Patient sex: M
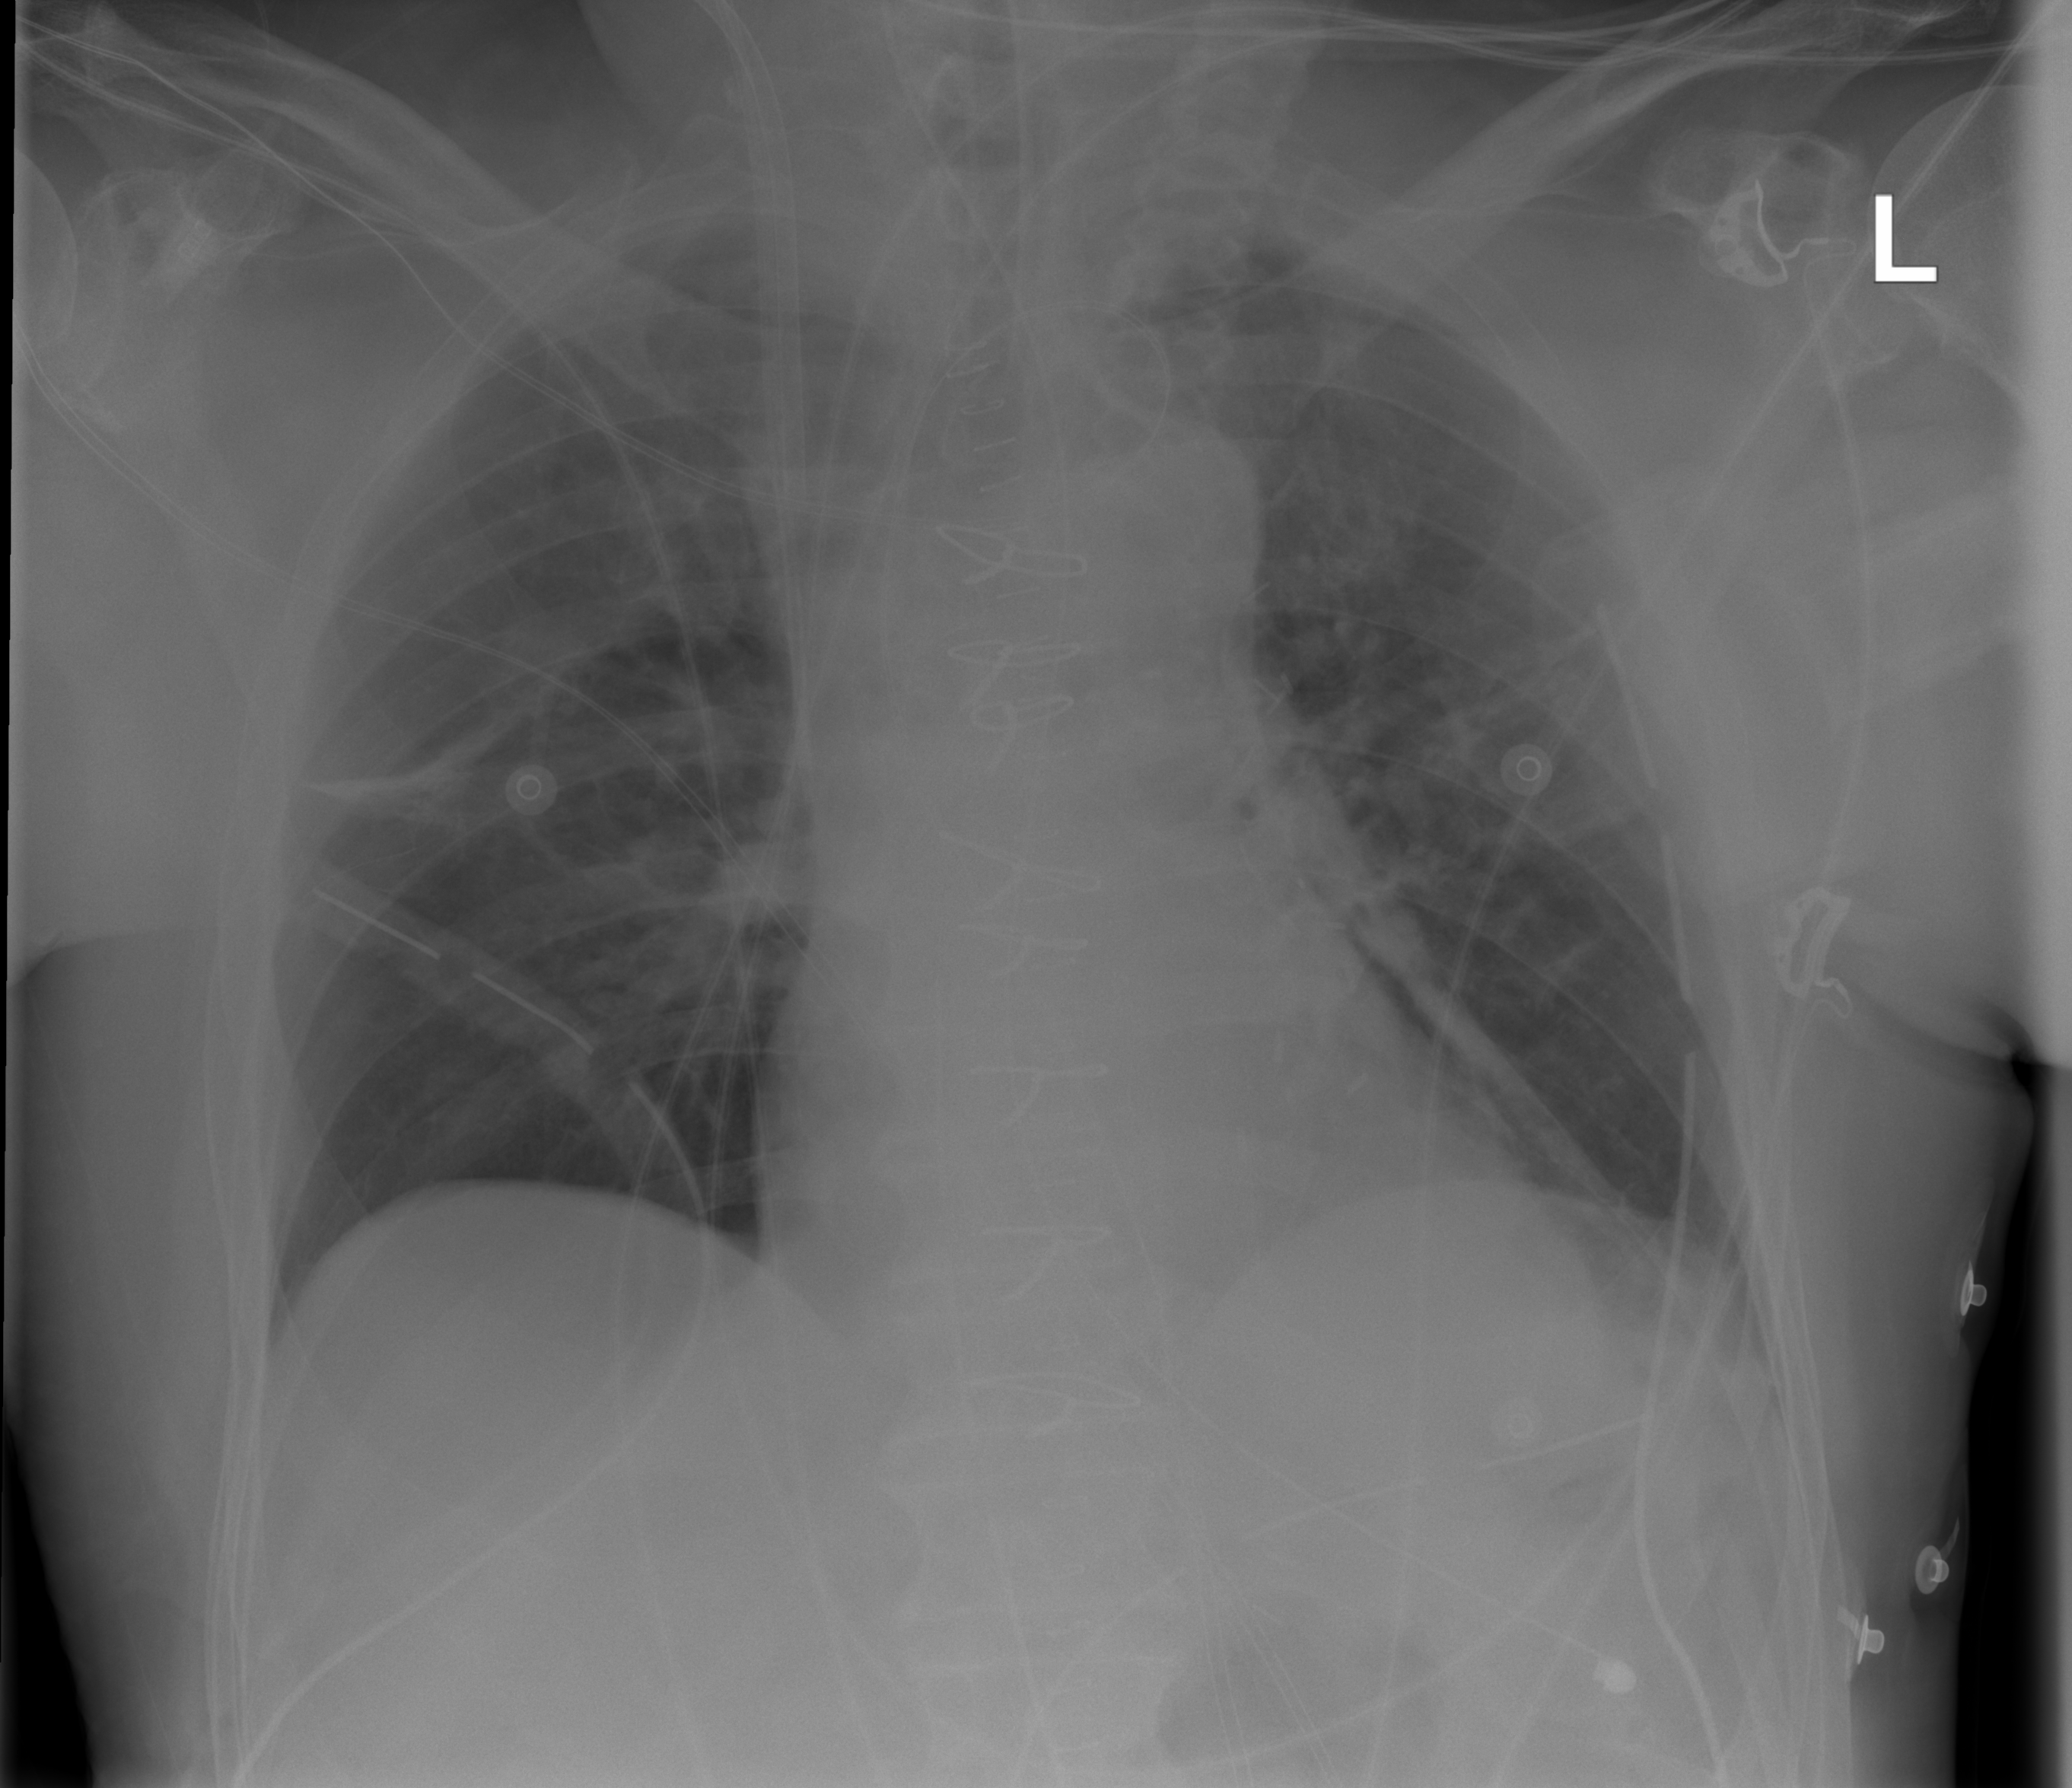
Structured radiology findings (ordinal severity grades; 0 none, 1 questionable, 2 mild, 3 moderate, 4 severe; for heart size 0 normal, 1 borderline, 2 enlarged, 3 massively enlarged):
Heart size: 0
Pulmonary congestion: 0
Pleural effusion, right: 0
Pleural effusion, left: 0
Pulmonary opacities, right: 0
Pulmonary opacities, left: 0
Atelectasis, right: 0
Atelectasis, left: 2